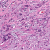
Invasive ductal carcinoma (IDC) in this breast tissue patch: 0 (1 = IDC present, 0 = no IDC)